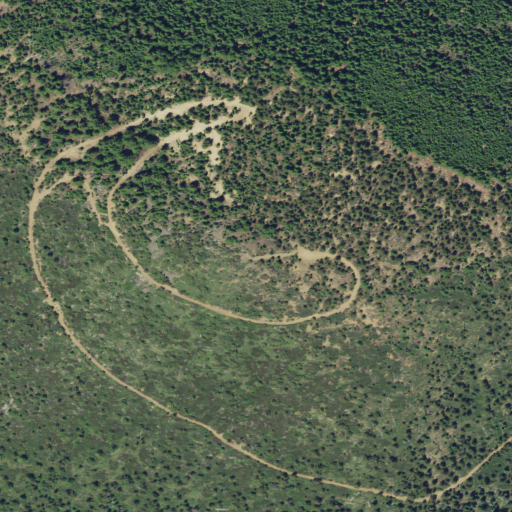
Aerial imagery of mountain in Oregon named Cultus Mountain containing evergreen forest and shrub